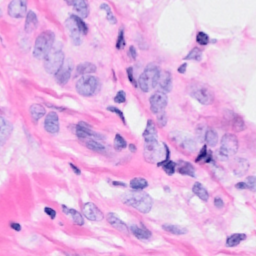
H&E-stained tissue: Breast